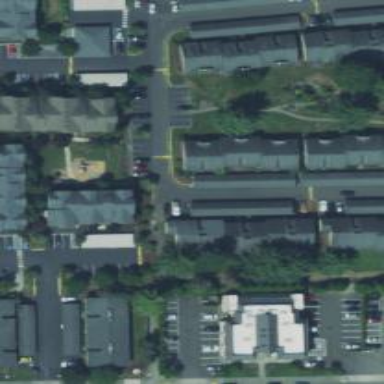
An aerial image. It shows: Living street.